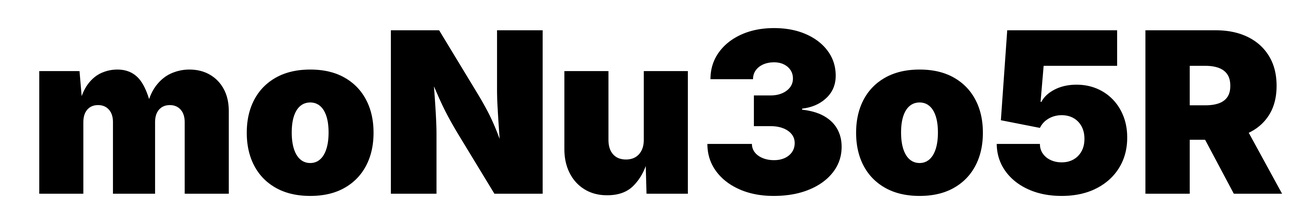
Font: Inter_Black